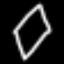
Label: diamond